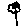
Label: flower